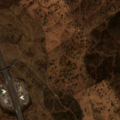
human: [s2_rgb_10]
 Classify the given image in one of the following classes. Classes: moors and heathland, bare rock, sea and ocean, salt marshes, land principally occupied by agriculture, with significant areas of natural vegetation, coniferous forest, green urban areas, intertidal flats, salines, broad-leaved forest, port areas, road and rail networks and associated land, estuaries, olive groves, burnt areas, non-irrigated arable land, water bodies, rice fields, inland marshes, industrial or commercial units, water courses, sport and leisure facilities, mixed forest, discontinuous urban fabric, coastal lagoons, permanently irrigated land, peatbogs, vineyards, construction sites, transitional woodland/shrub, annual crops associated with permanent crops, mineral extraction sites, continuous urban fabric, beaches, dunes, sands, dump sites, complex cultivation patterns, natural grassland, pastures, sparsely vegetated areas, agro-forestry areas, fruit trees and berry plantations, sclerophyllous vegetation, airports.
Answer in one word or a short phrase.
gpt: agro-forestry areas, transitional woodland/shrub